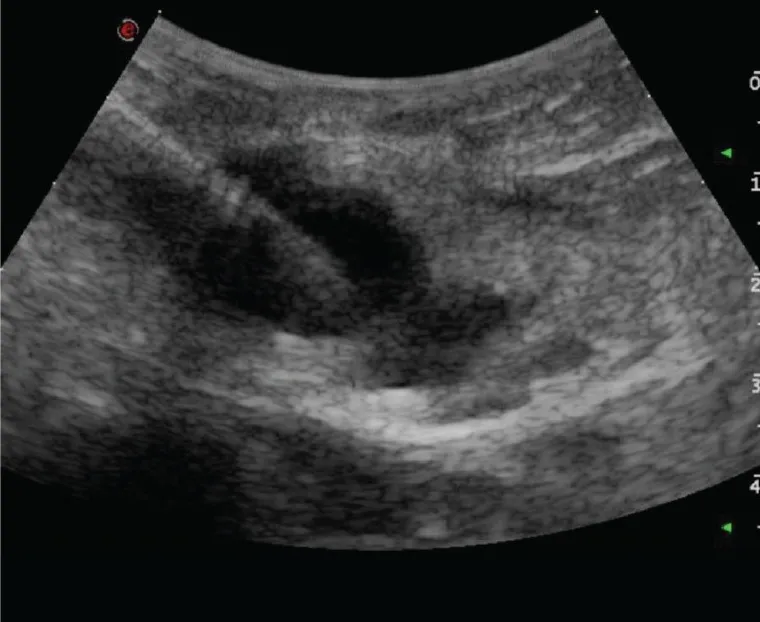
Ultrasound-guided biopsy of an omental nodule, whose diagnosis was suspicious for carcinoma with the unknown primary site.
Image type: radiology (ultrasound)